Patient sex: F
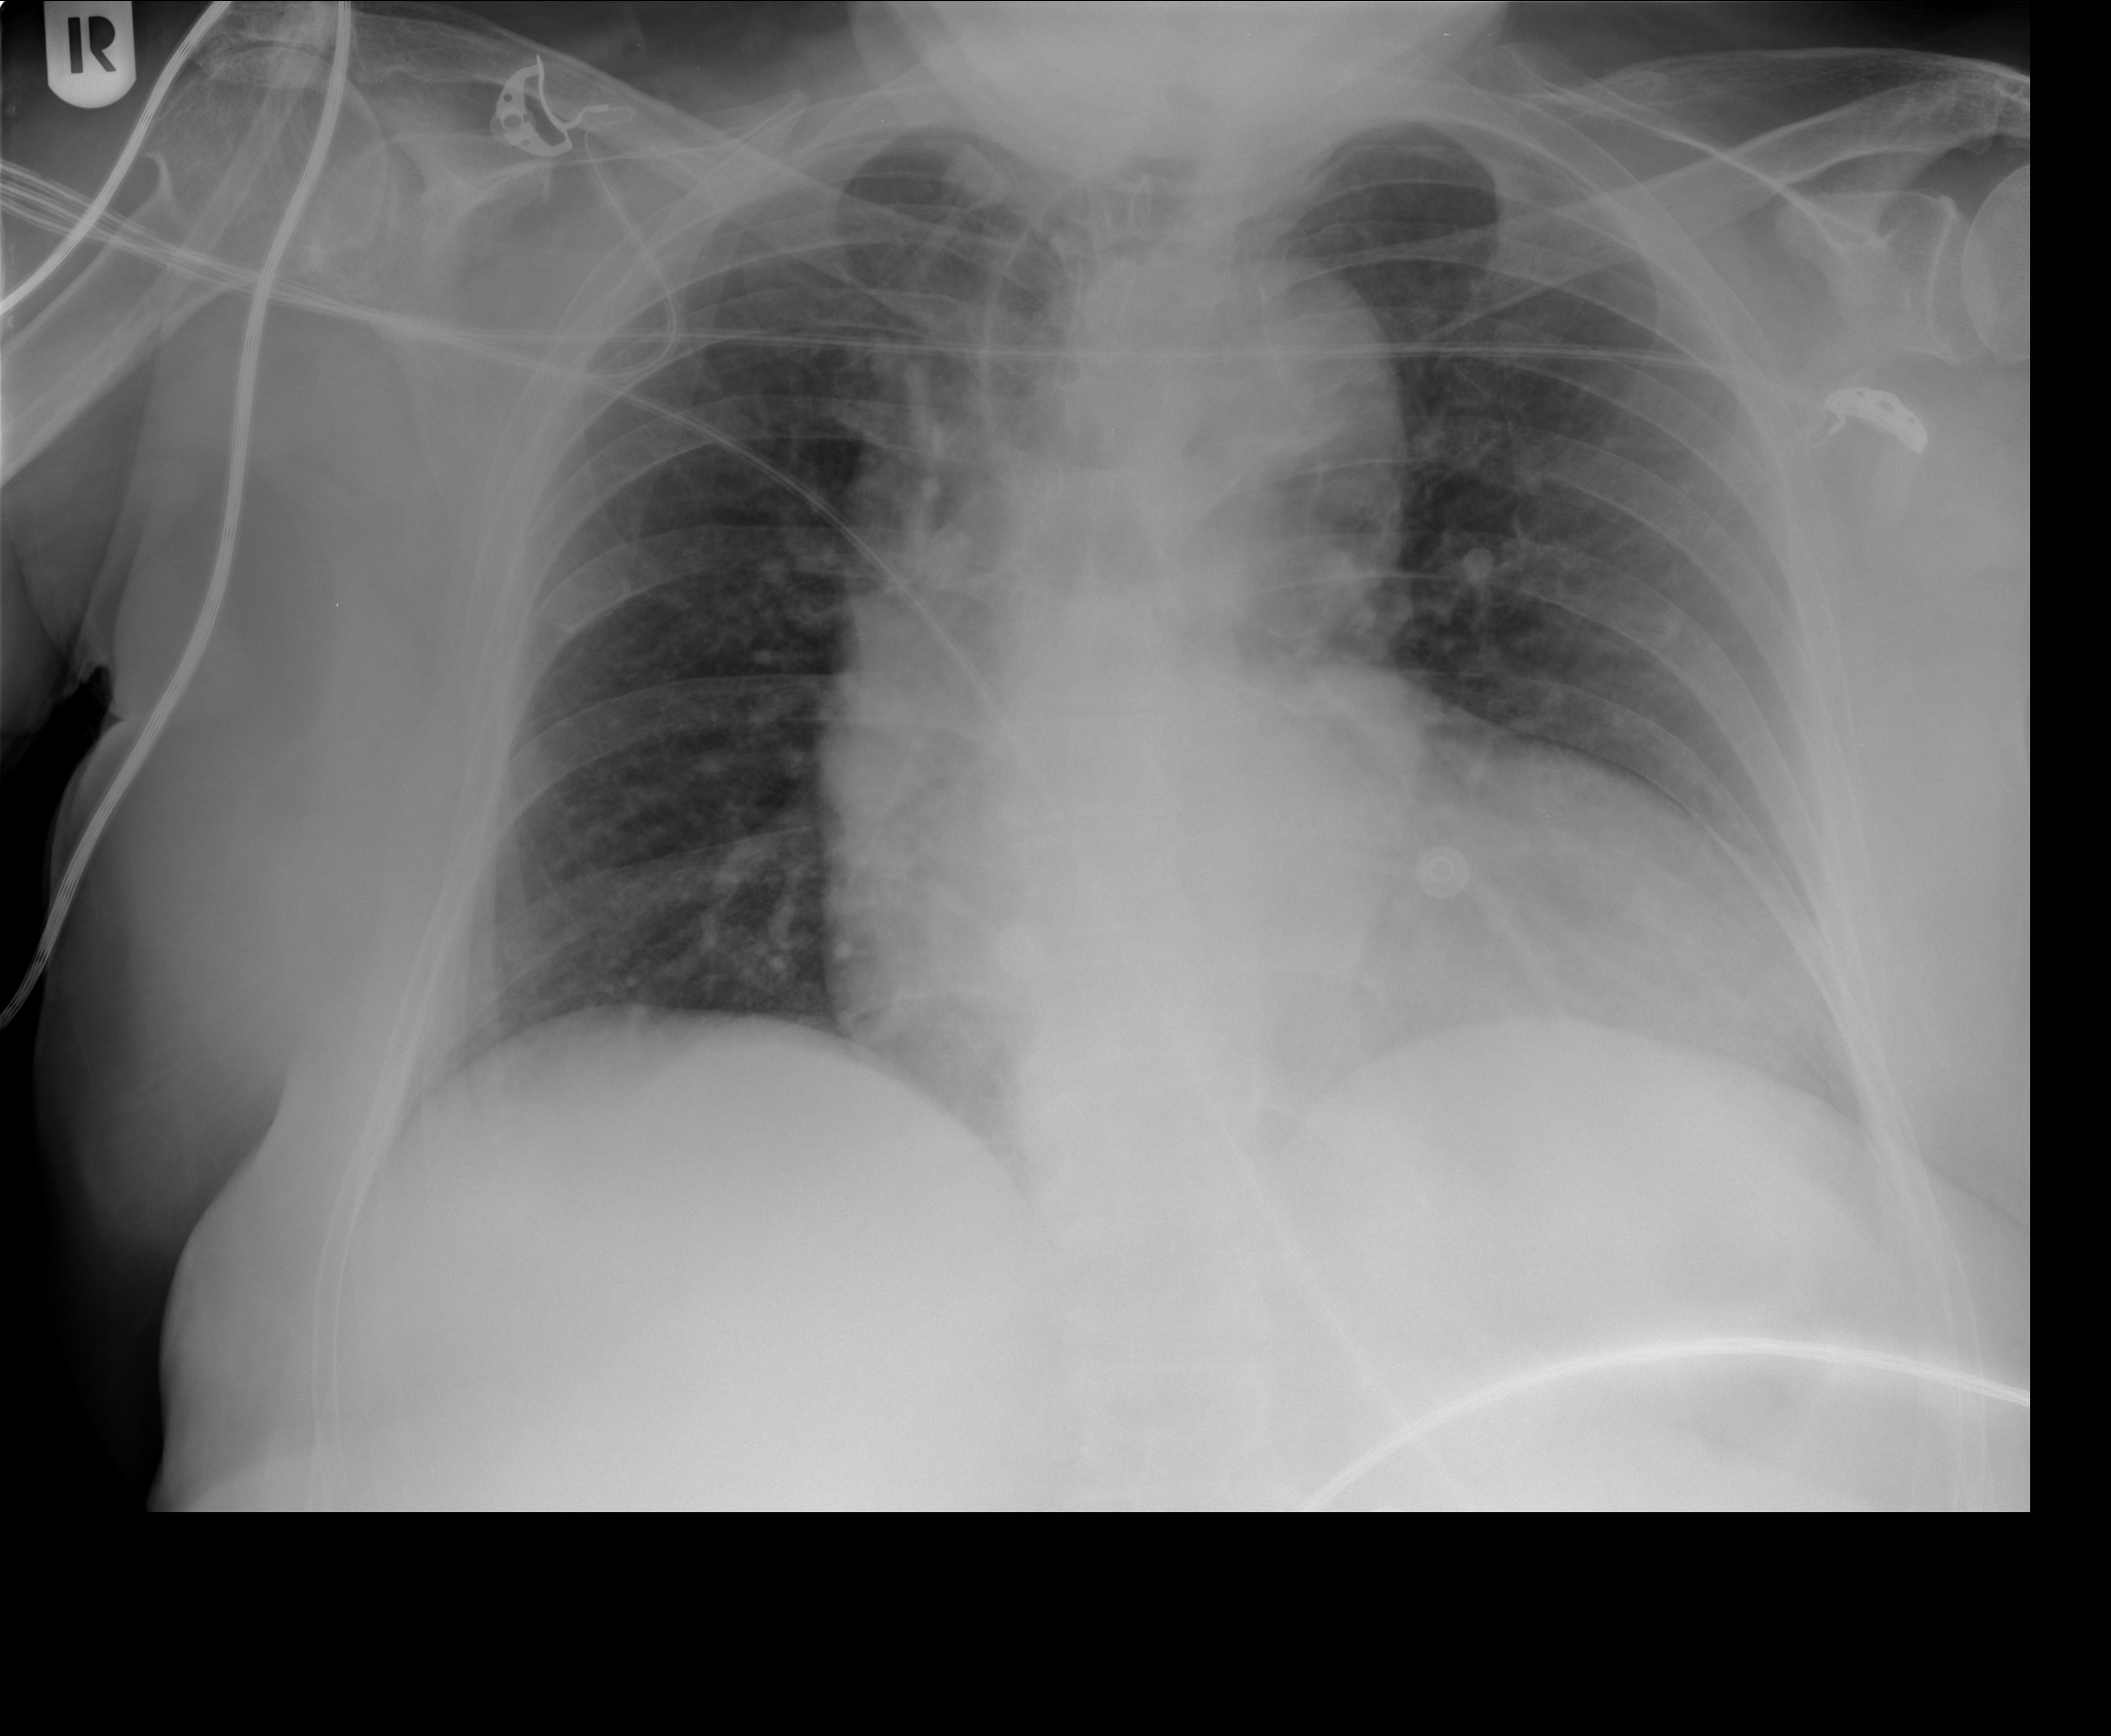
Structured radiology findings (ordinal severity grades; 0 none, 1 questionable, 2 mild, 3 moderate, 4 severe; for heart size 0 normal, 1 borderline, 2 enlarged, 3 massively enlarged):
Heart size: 2
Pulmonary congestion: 1
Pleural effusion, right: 0
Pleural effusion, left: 0
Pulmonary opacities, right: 0
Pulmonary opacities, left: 0
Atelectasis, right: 0
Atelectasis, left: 0